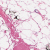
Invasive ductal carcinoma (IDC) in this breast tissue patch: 0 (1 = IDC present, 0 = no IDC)